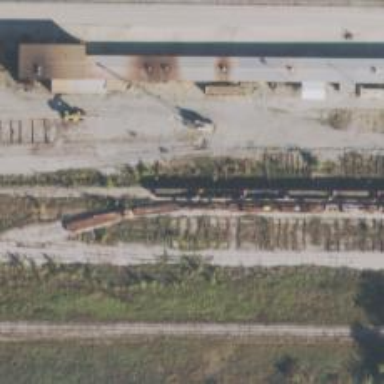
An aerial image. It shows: Railway spur service.